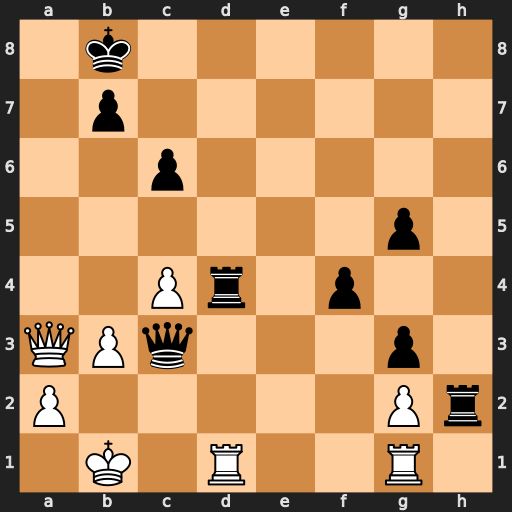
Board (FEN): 1k6/1p6/2p5/6p1/2Pr1p2/QPq3p1/P5Pr/1K1R2R1
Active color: w
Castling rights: -
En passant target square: -
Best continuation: Qf8+ Kc7 Qg7+